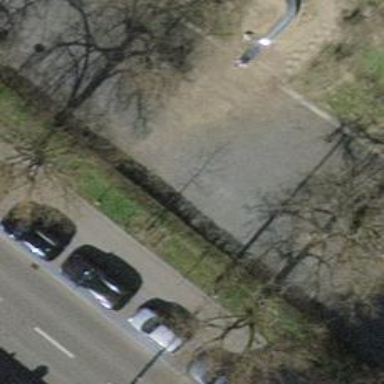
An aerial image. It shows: Tree-lined avenue.